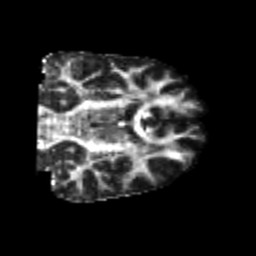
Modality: FA
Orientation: coronal
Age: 25
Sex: male
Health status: healthy
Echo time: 0.074 s